Question: I'm trying to build an application that is launched has a transparent background, in practice, showing only the objects in view (buttons, labels etc etc) but not the background so you can see the background the user's home.
In the example file you can see the purple square image at the center of the screen, in theory should be a normal UIView with a picture in the center but does not see the background of UIWindow/UIView.
Is possible to realize such a thing? Can anyone help me?
thanks

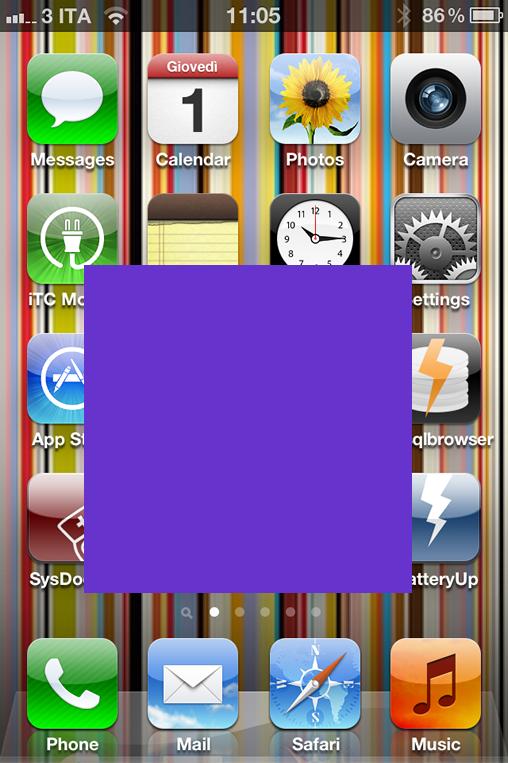
Answer: It might be possible, try setting the window background color to clear, as well as the view controller's view background color.
I say it might be possible because I've seen my home screen while using some apps, for example, the Facebook app sometimes shows it during a transition (it might be a bug on either Facebook or the OS).
Anyway, I'm pretty sure that kind of app would be rejected from the App Store, so be advised.